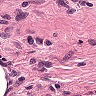
Metastatic tissue present: no